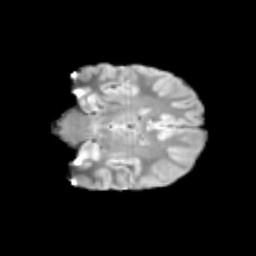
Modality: T2w
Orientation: coronal
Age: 12
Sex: male
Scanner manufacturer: siemens
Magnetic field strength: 3 T
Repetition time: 3.8 s
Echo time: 0.07 s